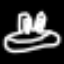
Label: frog